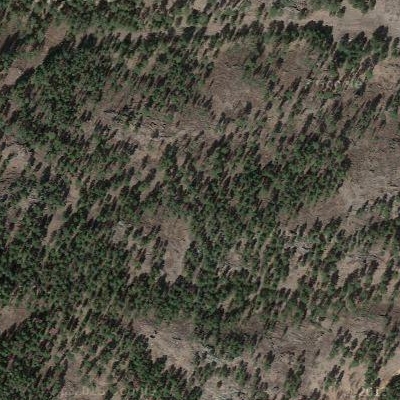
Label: Forest